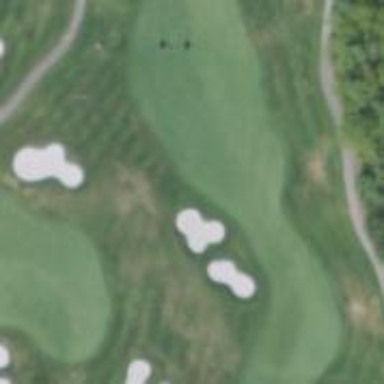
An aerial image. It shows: Golf hole.